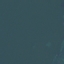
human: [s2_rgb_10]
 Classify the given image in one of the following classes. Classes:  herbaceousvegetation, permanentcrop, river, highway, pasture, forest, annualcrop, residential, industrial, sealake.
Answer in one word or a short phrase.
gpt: SeaLake